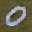
Label: 0